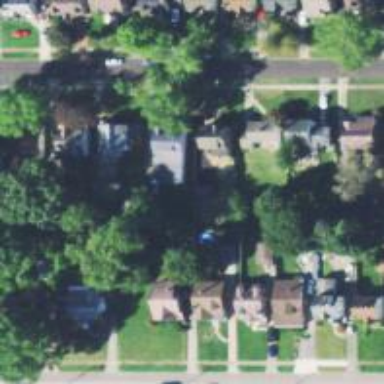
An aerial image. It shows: Neighborhood.